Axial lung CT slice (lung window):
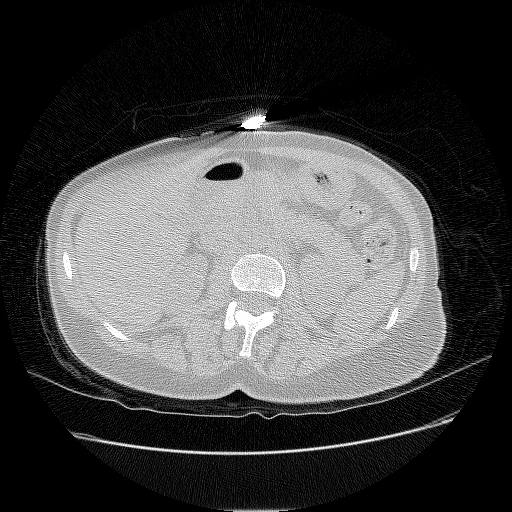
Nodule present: no